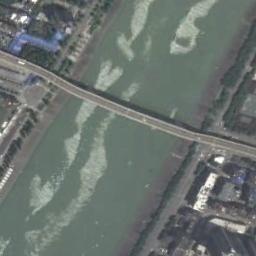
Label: bridge